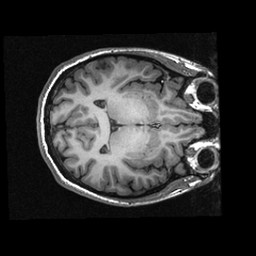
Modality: T1w
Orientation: axial
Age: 23
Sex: female